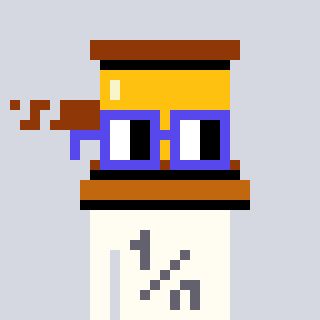
a pixel art character with square blue glasses, a gavel-shaped head and a grayscale-colored body on a cool background